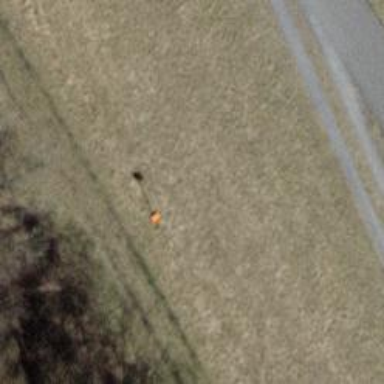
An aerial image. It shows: Aerial marker.